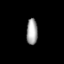
Tissue: lung
Cell type: Fibroblasts
Senescence score: 0.5672
Nuclear area (px): 284
Mean DAPI intensity: 163.415